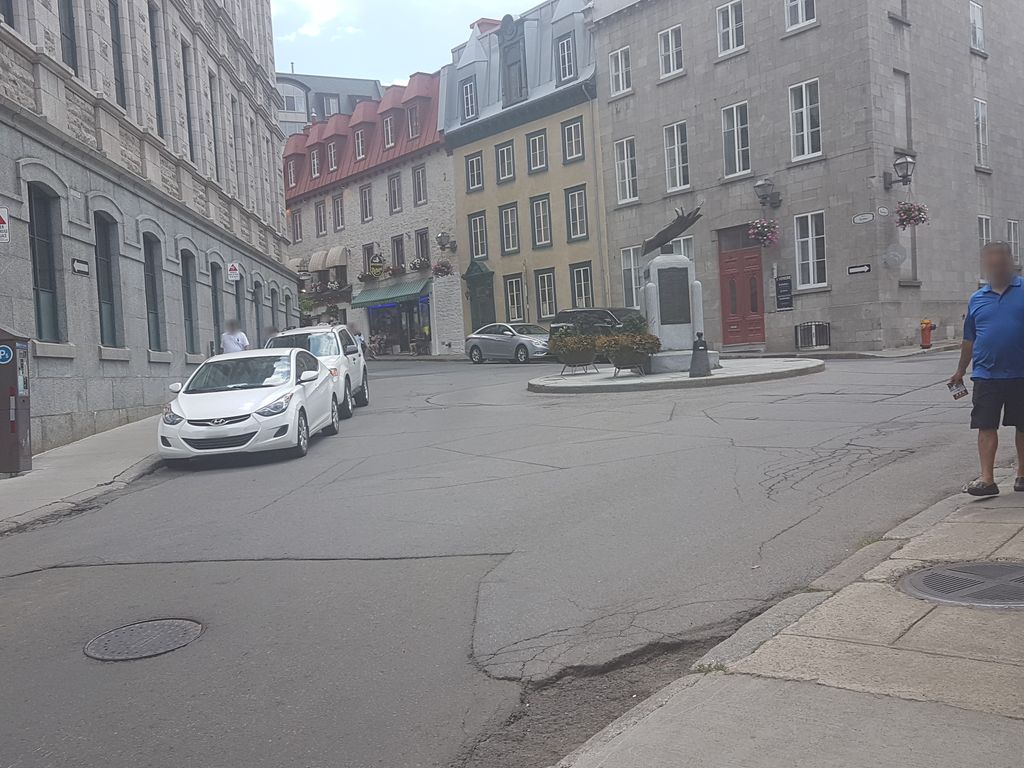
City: quebec_city